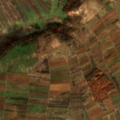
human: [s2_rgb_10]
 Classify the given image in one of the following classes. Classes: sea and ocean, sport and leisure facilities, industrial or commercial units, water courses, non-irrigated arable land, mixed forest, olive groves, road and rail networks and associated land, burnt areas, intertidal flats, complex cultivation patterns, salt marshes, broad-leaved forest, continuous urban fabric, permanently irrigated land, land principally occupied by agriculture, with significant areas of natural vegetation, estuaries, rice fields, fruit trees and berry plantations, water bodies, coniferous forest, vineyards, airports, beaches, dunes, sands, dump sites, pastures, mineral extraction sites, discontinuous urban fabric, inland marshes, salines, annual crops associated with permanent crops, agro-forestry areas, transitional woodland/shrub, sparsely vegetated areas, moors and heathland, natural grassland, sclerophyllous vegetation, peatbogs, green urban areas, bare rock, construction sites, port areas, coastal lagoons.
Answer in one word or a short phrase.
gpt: non-irrigated arable land, pastures, complex cultivation patterns, land principally occupied by agriculture, with significant areas of natural vegetation, broad-leaved forest, transitional woodland/shrub